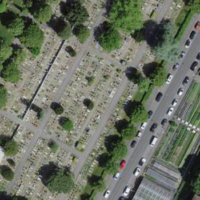
EUNIS habitat code: 54
Species observed at this site:
Bellis perennis